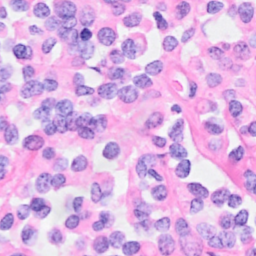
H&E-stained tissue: Breast